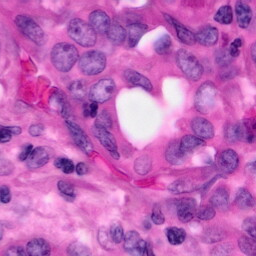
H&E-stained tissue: Pancreatic